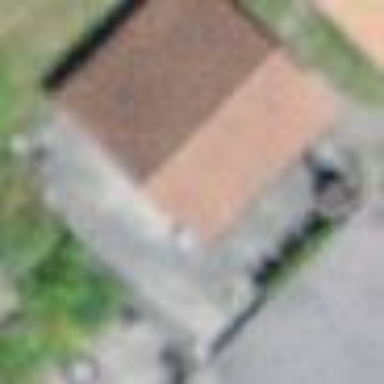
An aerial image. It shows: View of roof of building.